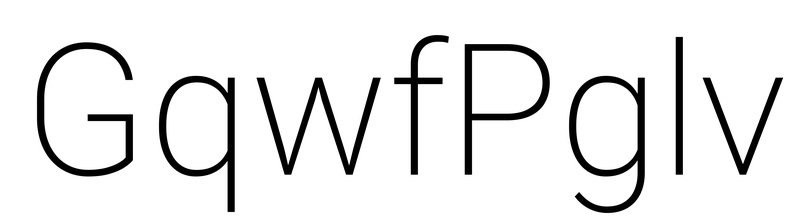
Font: Roboto_ExtraLight